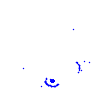
Particle: proton